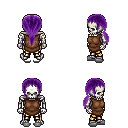
a pixel art fantasy rpg character, male body template, skeleton, brown tunic, gold greaves, purple ponytail hairstyle, white slippers, four views (front, back, left, right), 2x2 character sprite sheet, small pixel art, hard edges, no anti-aliasing